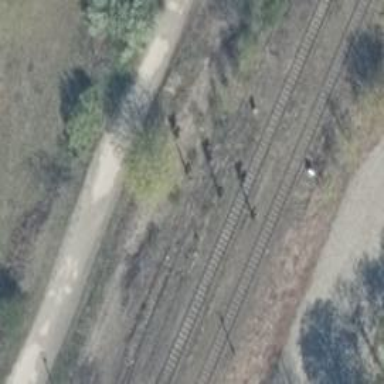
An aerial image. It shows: Railway signal.